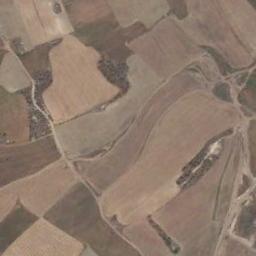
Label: rectangular_farmland